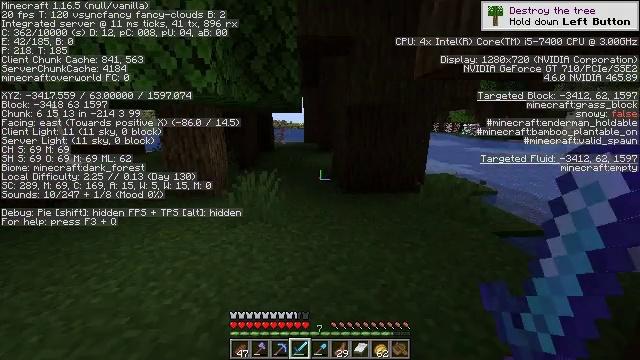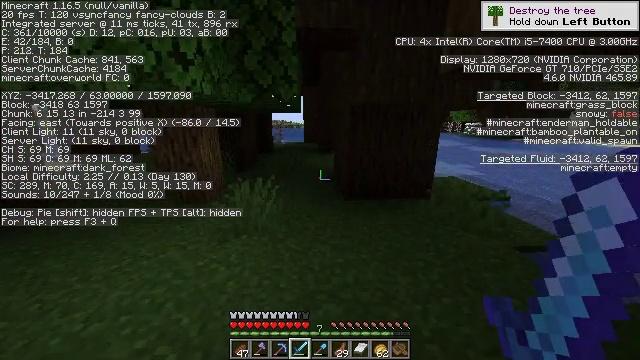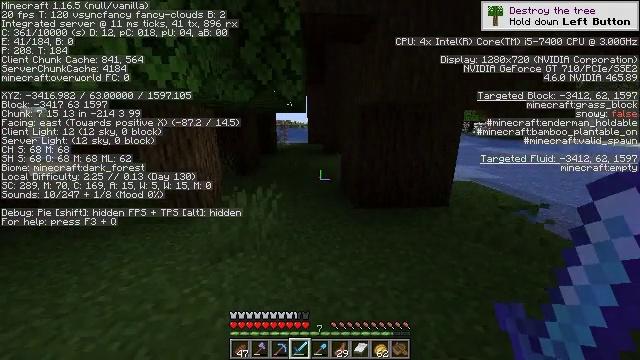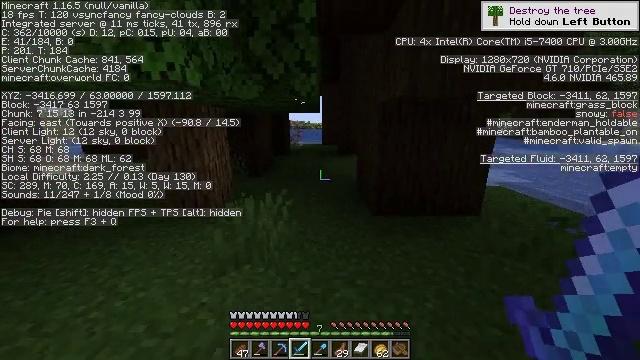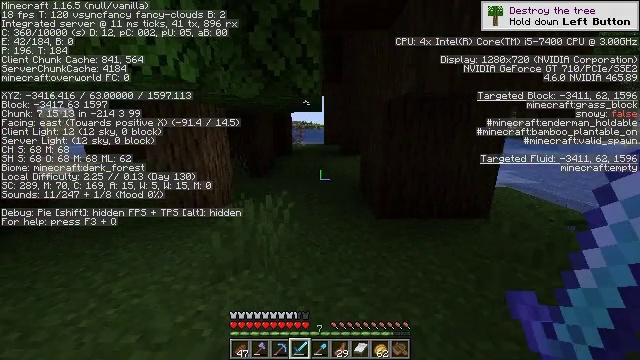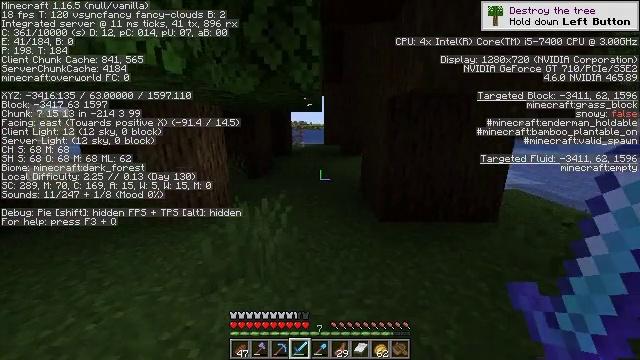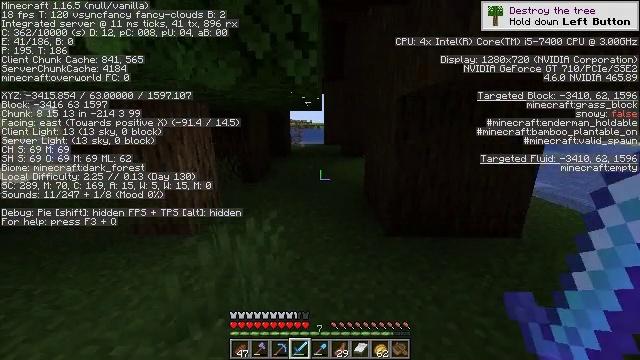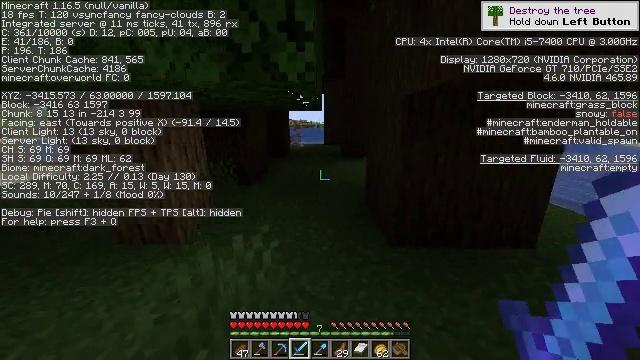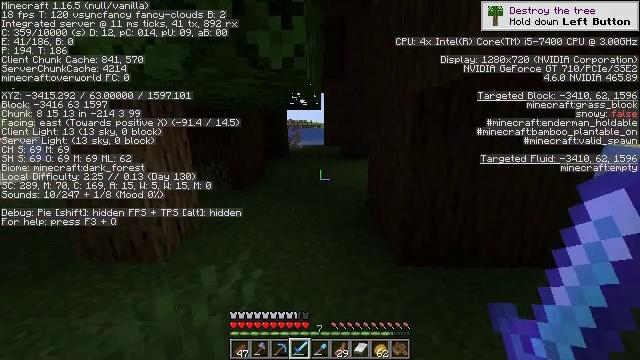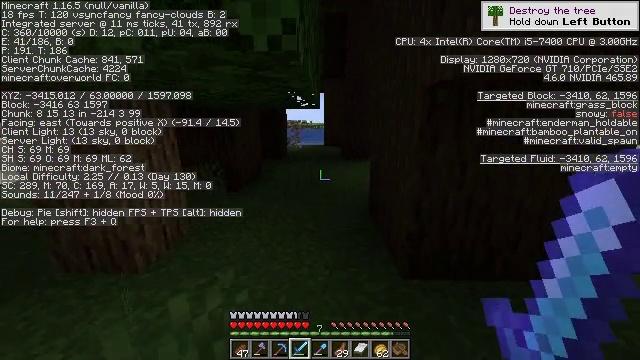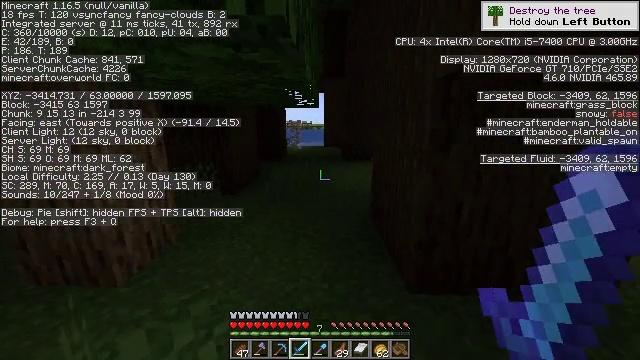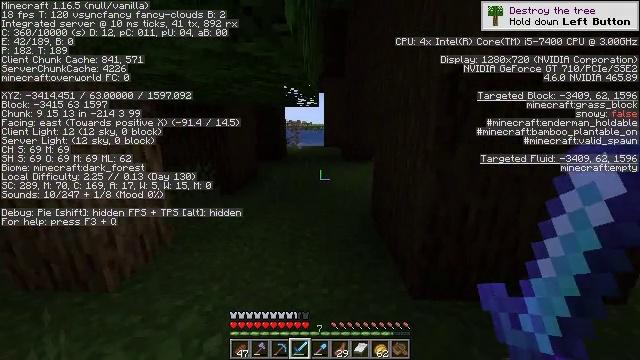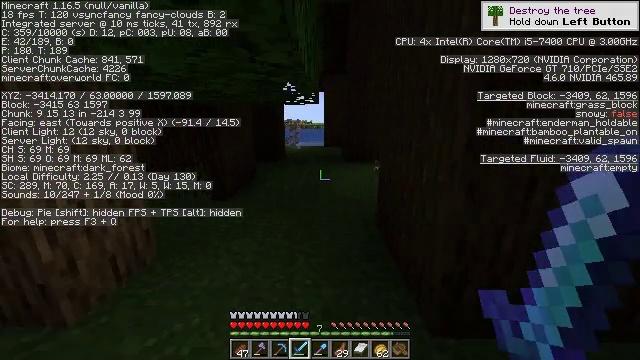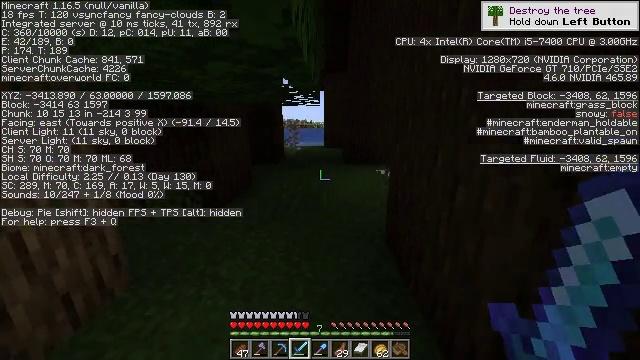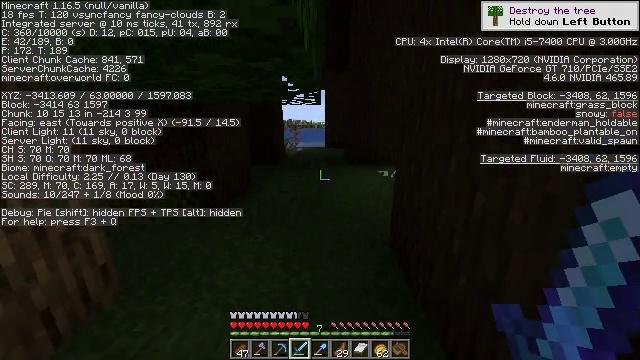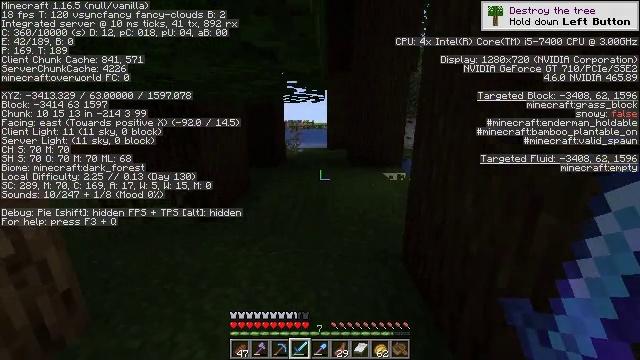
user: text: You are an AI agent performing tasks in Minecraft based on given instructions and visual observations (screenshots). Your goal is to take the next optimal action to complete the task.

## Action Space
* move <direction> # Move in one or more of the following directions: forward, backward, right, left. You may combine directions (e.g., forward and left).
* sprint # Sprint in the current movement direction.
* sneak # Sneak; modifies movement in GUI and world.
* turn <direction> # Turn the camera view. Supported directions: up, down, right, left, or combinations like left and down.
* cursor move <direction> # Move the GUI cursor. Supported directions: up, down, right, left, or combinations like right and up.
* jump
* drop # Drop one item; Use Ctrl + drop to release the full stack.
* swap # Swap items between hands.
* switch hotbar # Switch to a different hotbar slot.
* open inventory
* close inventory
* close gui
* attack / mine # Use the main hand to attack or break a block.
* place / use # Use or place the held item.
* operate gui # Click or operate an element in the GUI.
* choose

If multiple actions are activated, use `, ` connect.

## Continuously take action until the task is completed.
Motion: motion action
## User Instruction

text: Kill mobs.
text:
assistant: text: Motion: move forward
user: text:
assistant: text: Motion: move forward, turn left
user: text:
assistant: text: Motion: move forward, turn left
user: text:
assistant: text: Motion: move forward
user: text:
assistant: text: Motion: move forward
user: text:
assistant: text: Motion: move forward
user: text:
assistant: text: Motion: move forward
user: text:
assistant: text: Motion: move forward
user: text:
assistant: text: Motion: move forward
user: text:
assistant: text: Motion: move forward
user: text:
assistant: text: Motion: move forward
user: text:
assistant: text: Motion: move forward
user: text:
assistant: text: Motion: move forward
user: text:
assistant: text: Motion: move forward, sprint
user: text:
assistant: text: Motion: move forward, sprint
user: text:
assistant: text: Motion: move forward, sprint, turn left
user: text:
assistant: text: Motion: move forward, sprint, turn left
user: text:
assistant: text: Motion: move forward, sprint
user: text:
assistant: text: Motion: move forward
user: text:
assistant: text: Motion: move forward
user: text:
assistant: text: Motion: move forward
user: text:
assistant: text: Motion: move forward
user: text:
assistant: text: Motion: move forward
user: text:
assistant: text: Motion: move forward
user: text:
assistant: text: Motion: move forward
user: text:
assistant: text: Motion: move forward, turn right
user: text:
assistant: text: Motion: move forward
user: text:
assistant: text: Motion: move forward
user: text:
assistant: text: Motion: move forward
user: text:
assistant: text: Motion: move forward